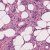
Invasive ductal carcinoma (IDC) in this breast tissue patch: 1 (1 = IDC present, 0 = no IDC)